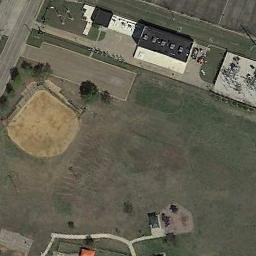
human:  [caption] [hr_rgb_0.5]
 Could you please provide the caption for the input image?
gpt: A baseball diamond on the lawn with some trees and a parking lot beside .

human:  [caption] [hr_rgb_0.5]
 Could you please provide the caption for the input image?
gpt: There is a baseball diamond in the grass surrounded by the houses and roads .

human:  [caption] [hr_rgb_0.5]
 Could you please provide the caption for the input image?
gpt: There is a baseball diamond on the open place next to many buildings .

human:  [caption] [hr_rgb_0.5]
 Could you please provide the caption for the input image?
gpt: There is a railway near the baseball field .

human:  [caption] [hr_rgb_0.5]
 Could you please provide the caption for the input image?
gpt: A vacant lot is next to the baseball diamond .